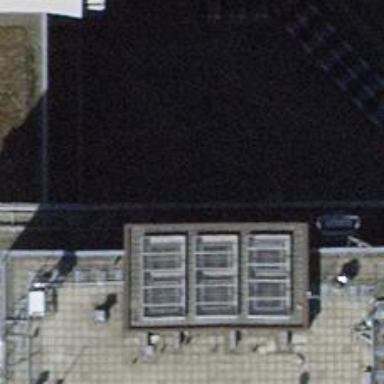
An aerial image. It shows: Bicycle parking area with wall loops.